Question: I'm bringing my iOS 7 app into line with the iOS8 requirements for requesting user location.
for some reason, I'm getting a sigabrt error when i call the requestalwaysAuthorisation line below:
'''
- (void)viewDidLoad {
[super viewDidLoad];
// Do any additional setup after loading the view.
[self checkLocationServicesTurnedOn];
[self checkApplicationHasLocationServicesPermission];
locationManager = [[CLLocationManager alloc]init];
locationManager.delegate = self;
if ([locationManager respondsToSelector:@selector(requestAlwaysAuthorization)]) {
[locationManager requestAlwaysAuthorization];
}
locationManager.desiredAccuracy = kCLLocationAccuracyBestForNavigation;
'''
below is a screenshot of my info.plist:

i believe i have done everything right, but its entirely possible I've missed something.
Could anybody shed some light on why I'm getting this error, and how to fix it.
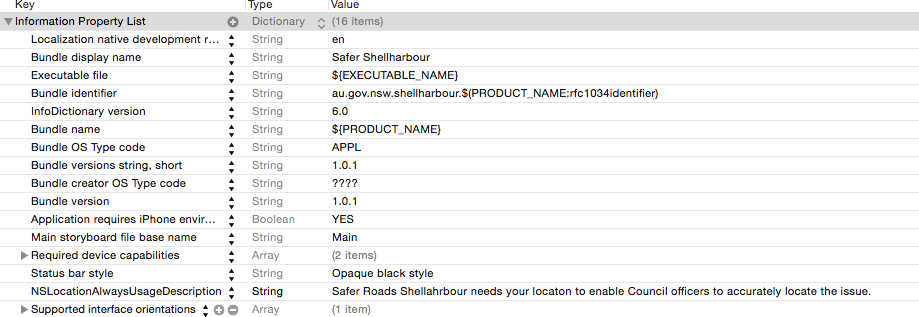
Answer: So i solved the issue - i added a check as to whether the user is on iOS7 or 8, and then only applied the check if it is on iOS 8.